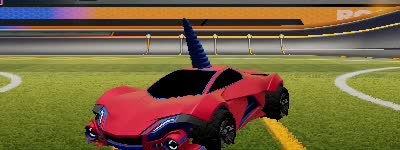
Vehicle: werewolf